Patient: sex F, age 65
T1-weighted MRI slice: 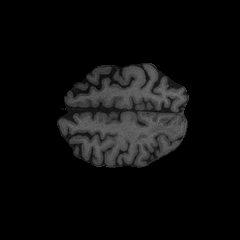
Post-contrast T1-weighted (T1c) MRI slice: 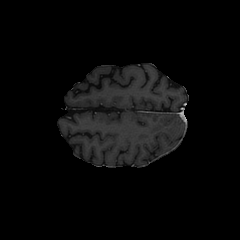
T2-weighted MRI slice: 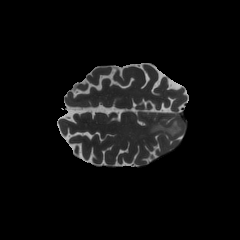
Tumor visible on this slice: yes
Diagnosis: Glioblastoma, IDH-wildtype
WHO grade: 4